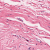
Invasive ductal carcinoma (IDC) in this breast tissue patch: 0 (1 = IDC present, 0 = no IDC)